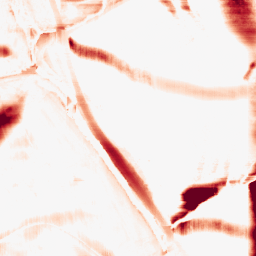
Category: morphological
Decomposition family: morphological_rect
Decomposition parameters: operation: opening
width: 50
height: 20
Upsampling method: edge_directed
Upsampling parameters: scale: 2
Upsampling scale: 2